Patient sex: M
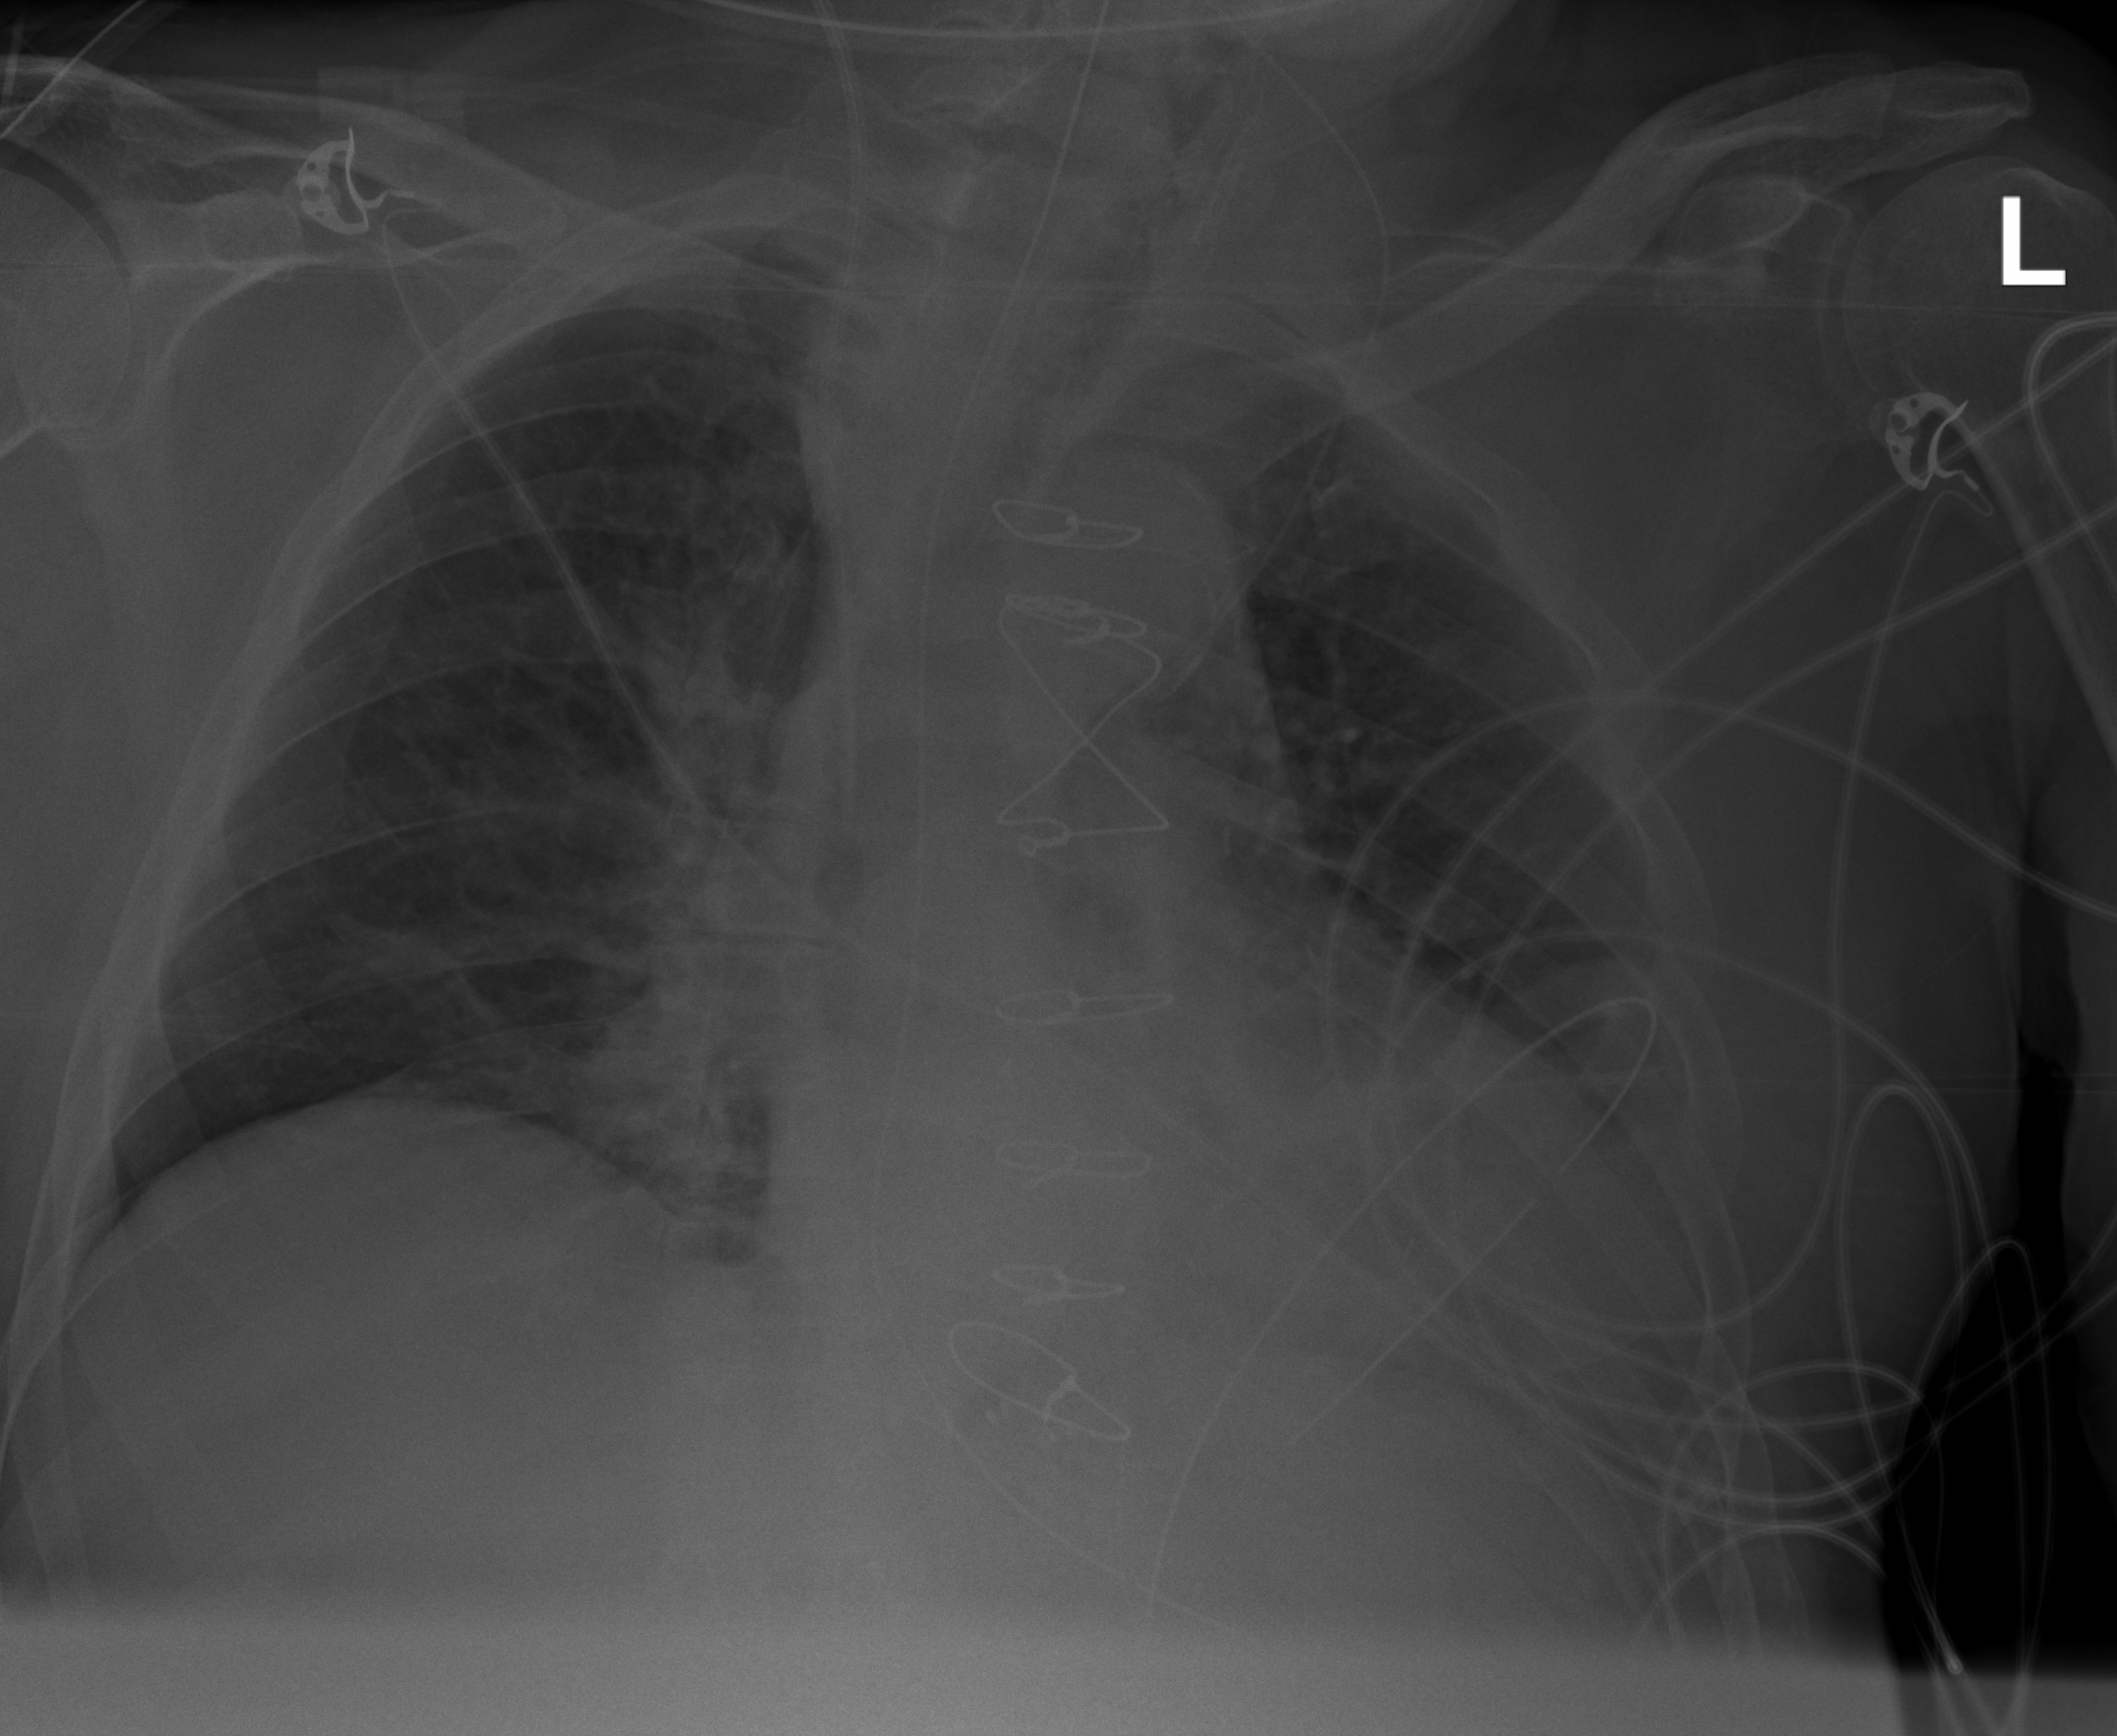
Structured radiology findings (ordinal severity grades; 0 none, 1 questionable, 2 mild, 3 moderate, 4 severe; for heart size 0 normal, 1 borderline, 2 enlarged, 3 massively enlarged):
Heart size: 2
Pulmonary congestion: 2
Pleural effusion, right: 0
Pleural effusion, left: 2
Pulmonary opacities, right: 2
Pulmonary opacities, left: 0
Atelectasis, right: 2
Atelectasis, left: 2